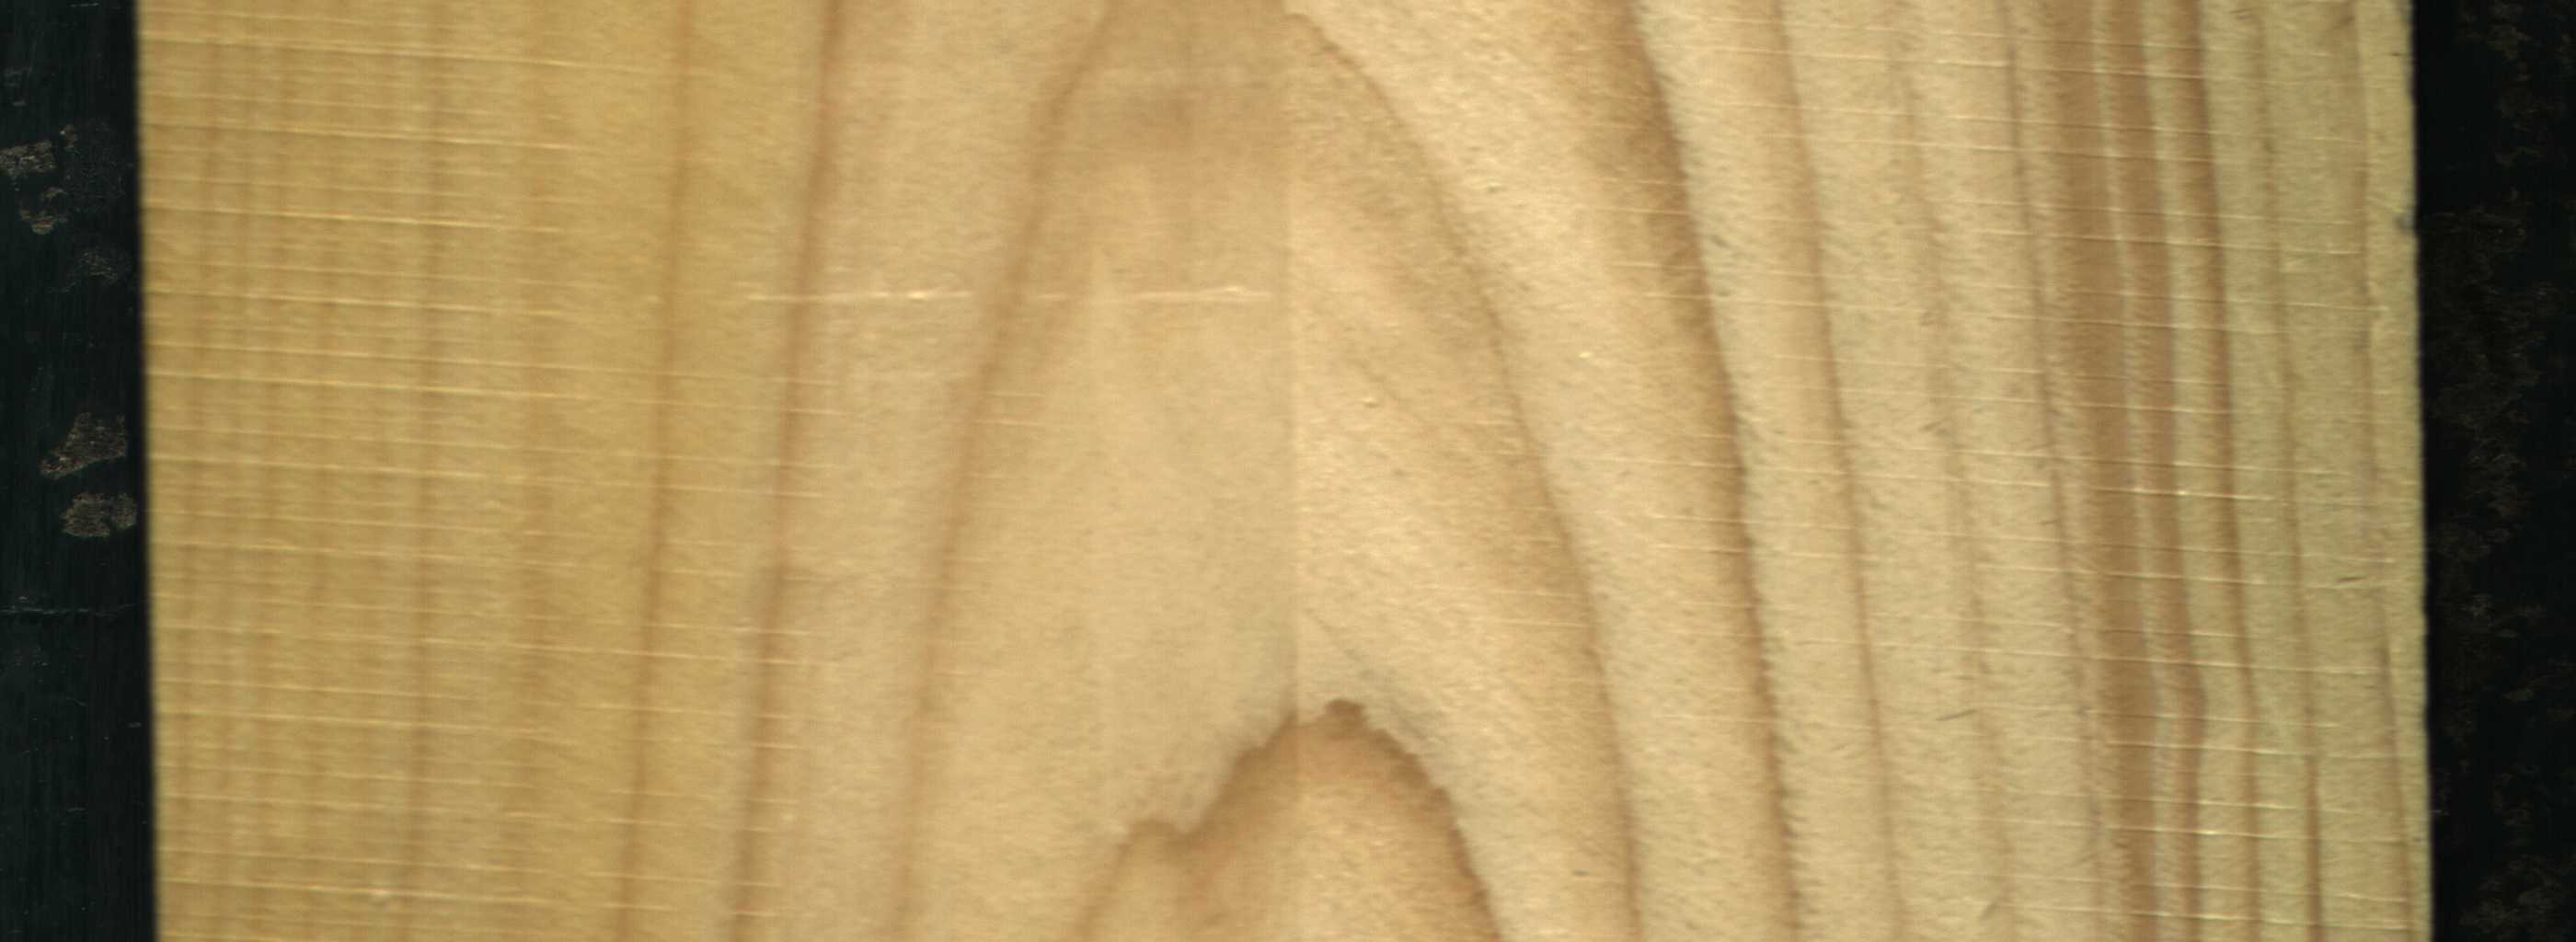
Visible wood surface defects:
Quartzity